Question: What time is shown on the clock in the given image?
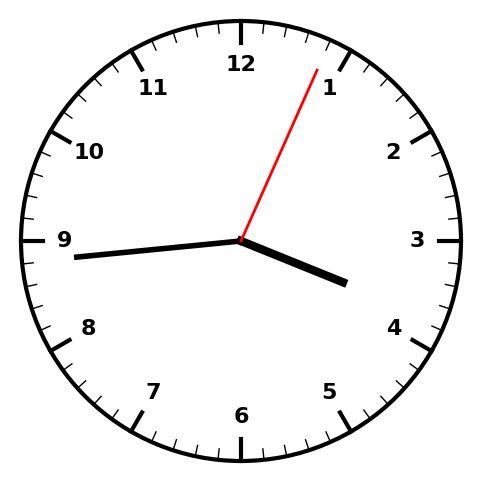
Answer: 03:44:04